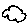
Label: cloud